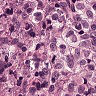
Metastatic tissue present: yes